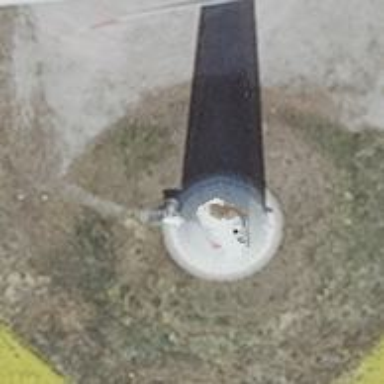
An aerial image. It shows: Wind generator powered by horizontal-axis wind turbine.